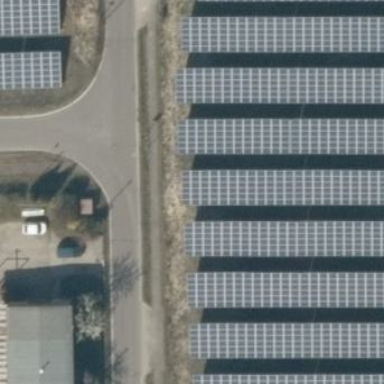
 consisting of solar photovoltaic panels."